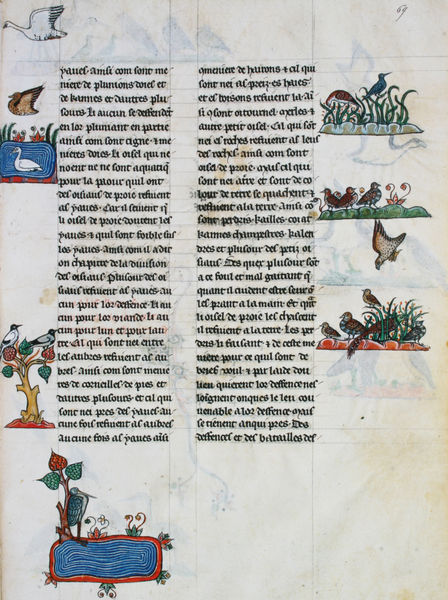
Titel: De arte venandi cum avibus: Fluchtorte der Beutevögel
Künstler: Kaiser Friedrich II.
Standort: Paris
Institution: Bibliothèque Nationale.
Schlagwörter: adler, baum, blau, blätter, falke, hand, mann, vogel, wasser, weiß, bäume, grün, see, teich, ufer, blume, blumen, braun, bunt, schwarz, stuhl, zeichnung, gras, rot, tiere, wiese, beige, malerei, anzug, bibel, taube, bild, hände, portrait, erde, gräser, natur, vögel, büsche, blatt, pflanzen, fliegen, kinder, schrift, bilder, ente, gans, schwan, farbe, graphik, spalten, enten, rand, französisch, fluß, ernst, verzierung, buch, tauben, druck, seite, illustration, text, gänse, küken, pelikan, reiher, wasservögel, tinte, buchseite, mittelalter, greifvogel, habicht, zeilen, urkunde, rabe, shwarz, szenen, schwäne, waser, altdeutsch, handschrift, beschreibung, wasservogel, hühner, pilz, zeichnungen, schreibschrift, latein, kolumne, anstecker, buchmalerei, textspalten, flieger, illustrationen, lexikon, manuskript, raubvogel, falken, tetx, illumination, illuminiert, drüchte, de arte venandi, hndschrift, kaiser friedrichs ii. falkenbu, scwimmen, andschrift, randzeichnungen, illustratino